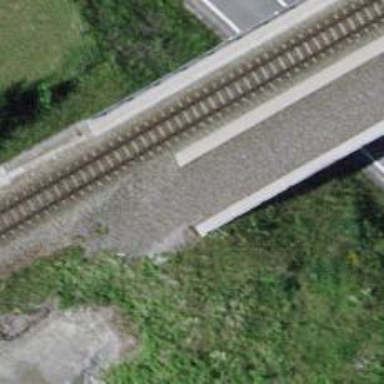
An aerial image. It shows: Narrow-gauge railway bridge with electrified contact line for single track.